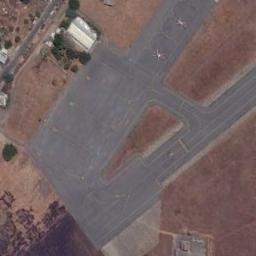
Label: runway